Aerial crown-view tile of a tropical tree (Barro Colorado Island, Panama), acquired 20250616:
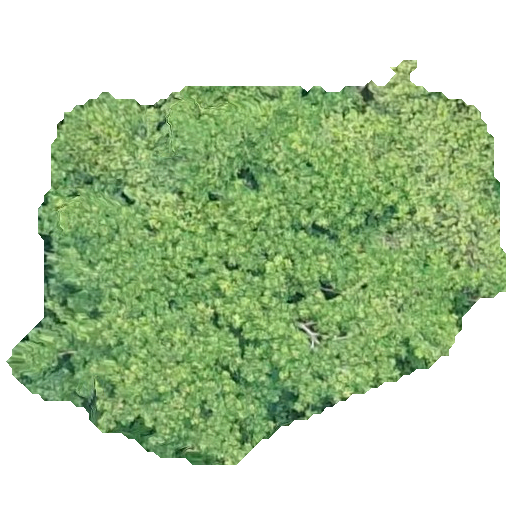
Species: Hura crepitans
GBIF accepted scientific name: Hura crepitans
Crown area: 207.411 m²